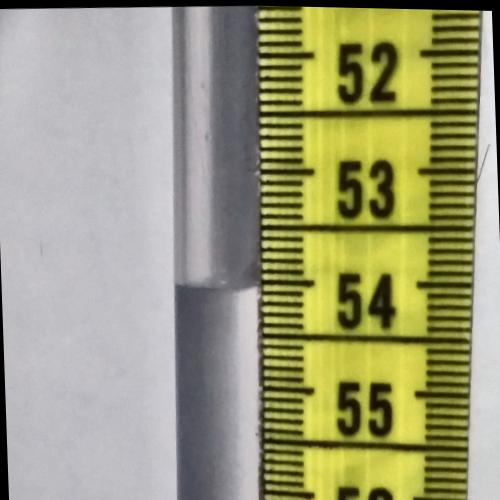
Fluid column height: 54.0 cm